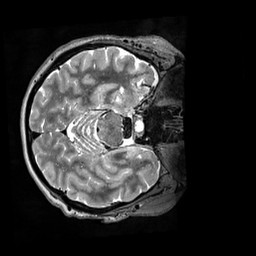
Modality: T2w
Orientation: axial
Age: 48
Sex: female
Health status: ill
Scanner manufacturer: siemens
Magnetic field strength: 3 T
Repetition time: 3.2 s
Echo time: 0.564 s